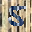
Label: 5